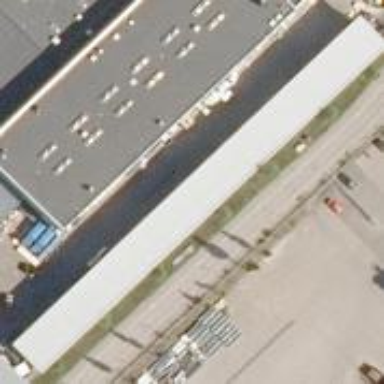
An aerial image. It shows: Warehouse.